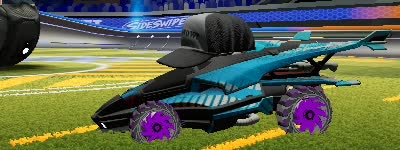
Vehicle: aftershock